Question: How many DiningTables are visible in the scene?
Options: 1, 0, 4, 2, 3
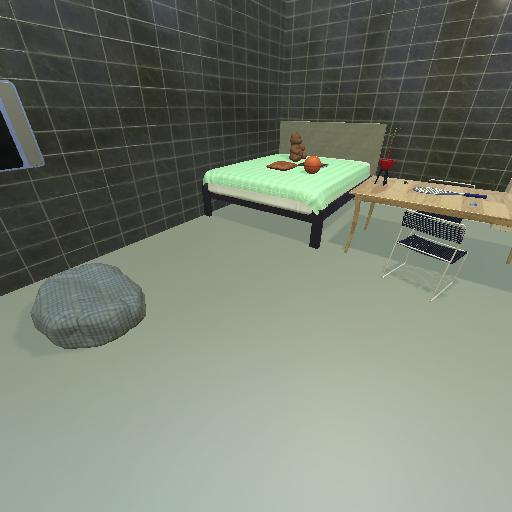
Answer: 1